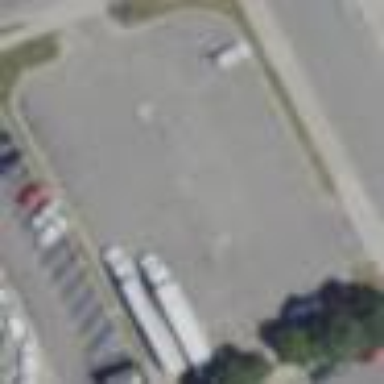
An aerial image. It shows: Parking area with surface.